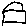
Label: house